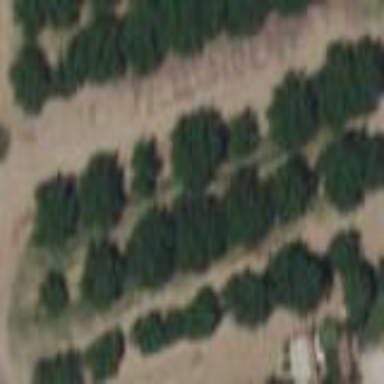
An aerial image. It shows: Orchard.